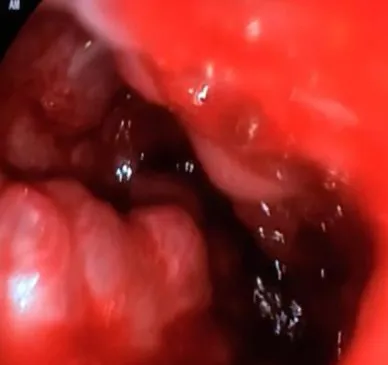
An upper gastroduodenoscopy demonstrating the presence of esophageal varices complicated by massive active bleeding, and gastric varicose veins.
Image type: endoscopy (airway_endoscopy)